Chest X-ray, PA view. Patient: 75 years old, sex M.
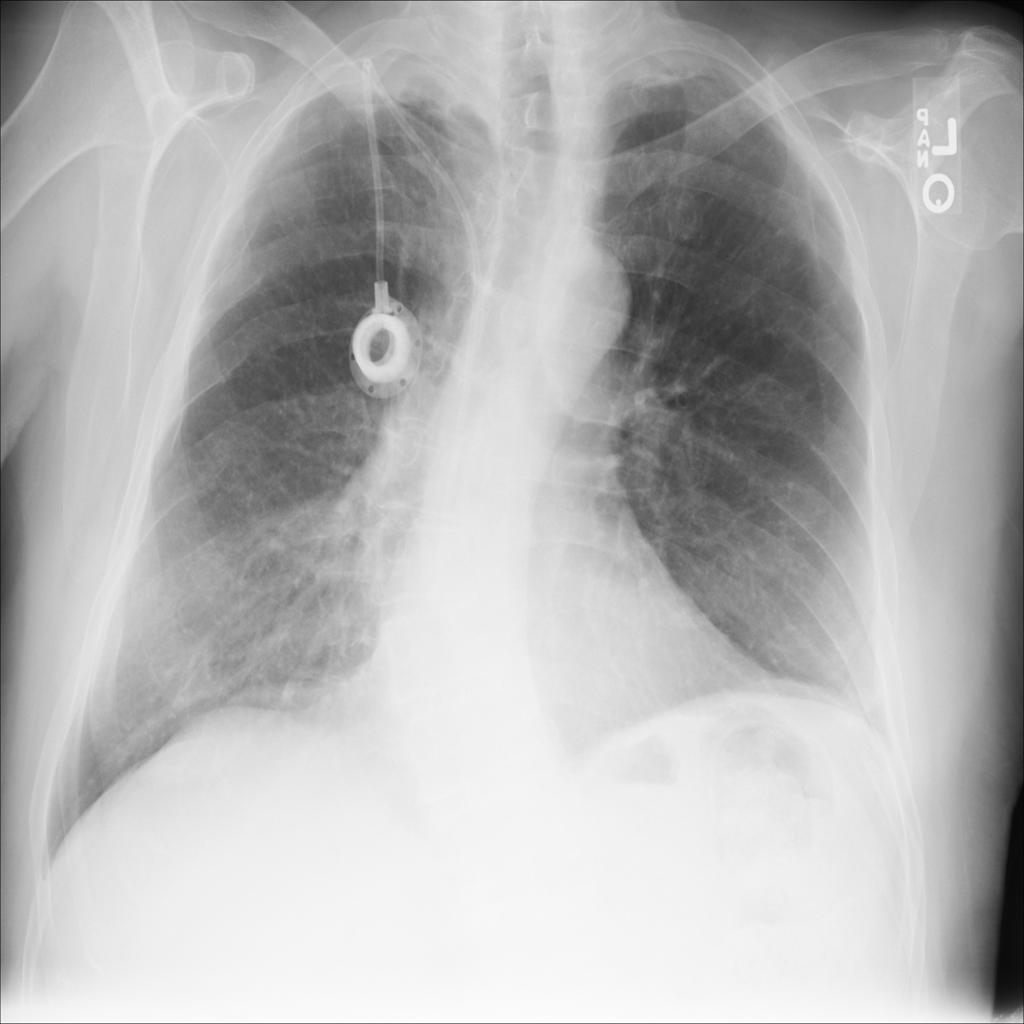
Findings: Pleural_Thickening